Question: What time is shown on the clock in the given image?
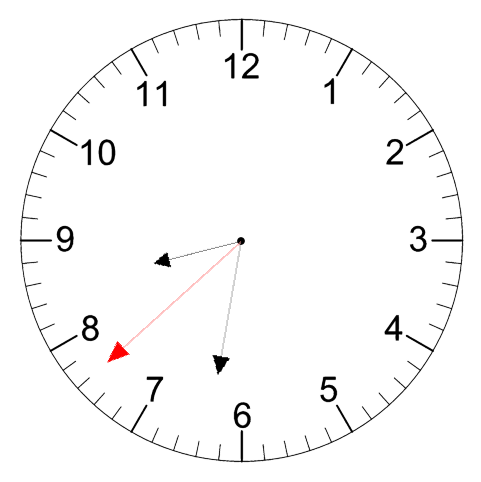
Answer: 08:31:38